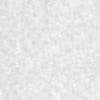
Label: no_change